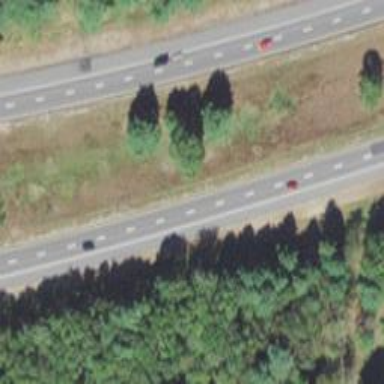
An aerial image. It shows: Asphalt motorway.